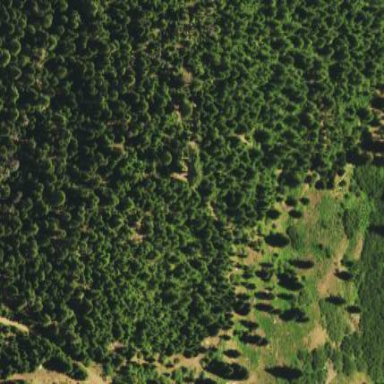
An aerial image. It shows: Serene woodland landscape.